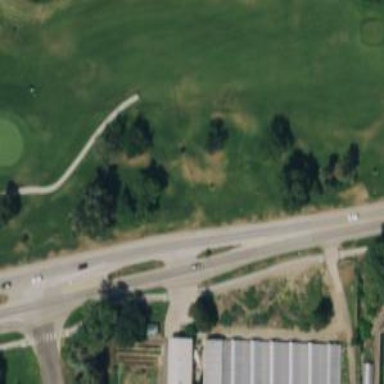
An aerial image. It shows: Scenic golf fairway.